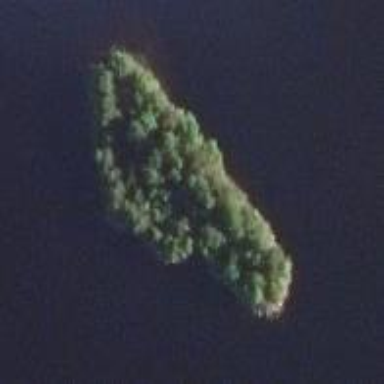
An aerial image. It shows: Islet surrounded by woodland.